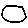
Label: moon